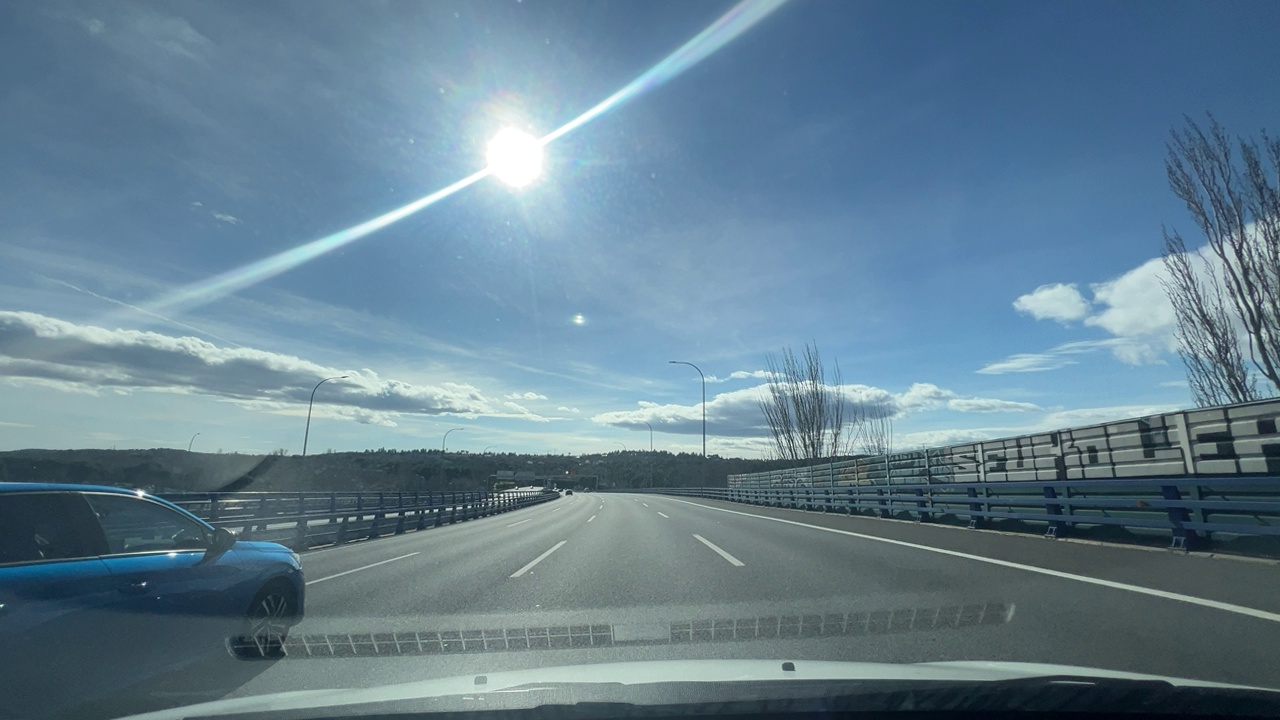
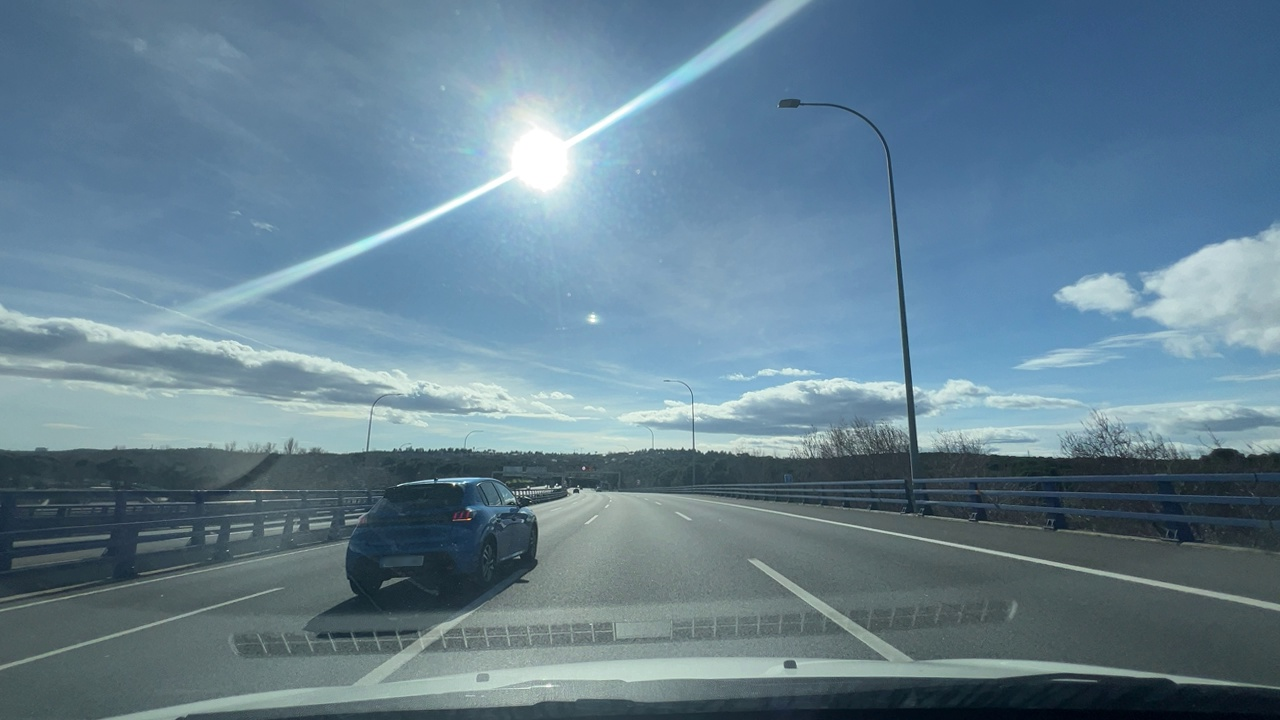
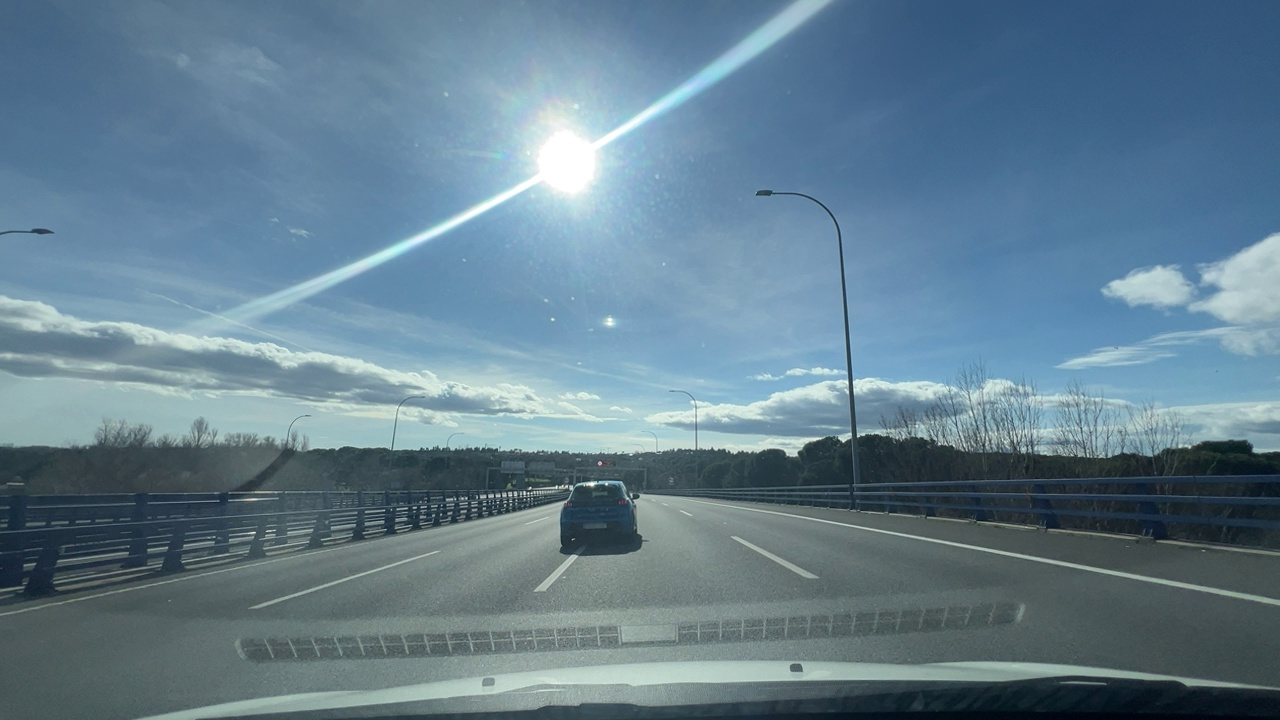
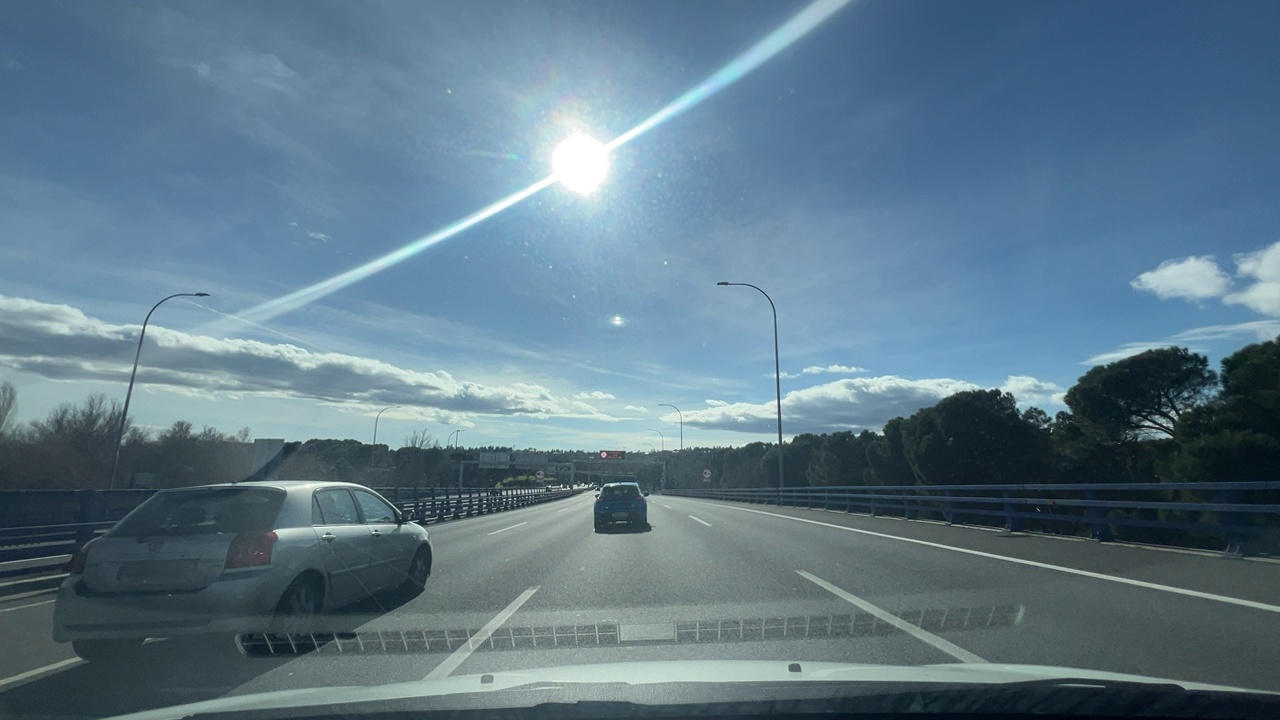
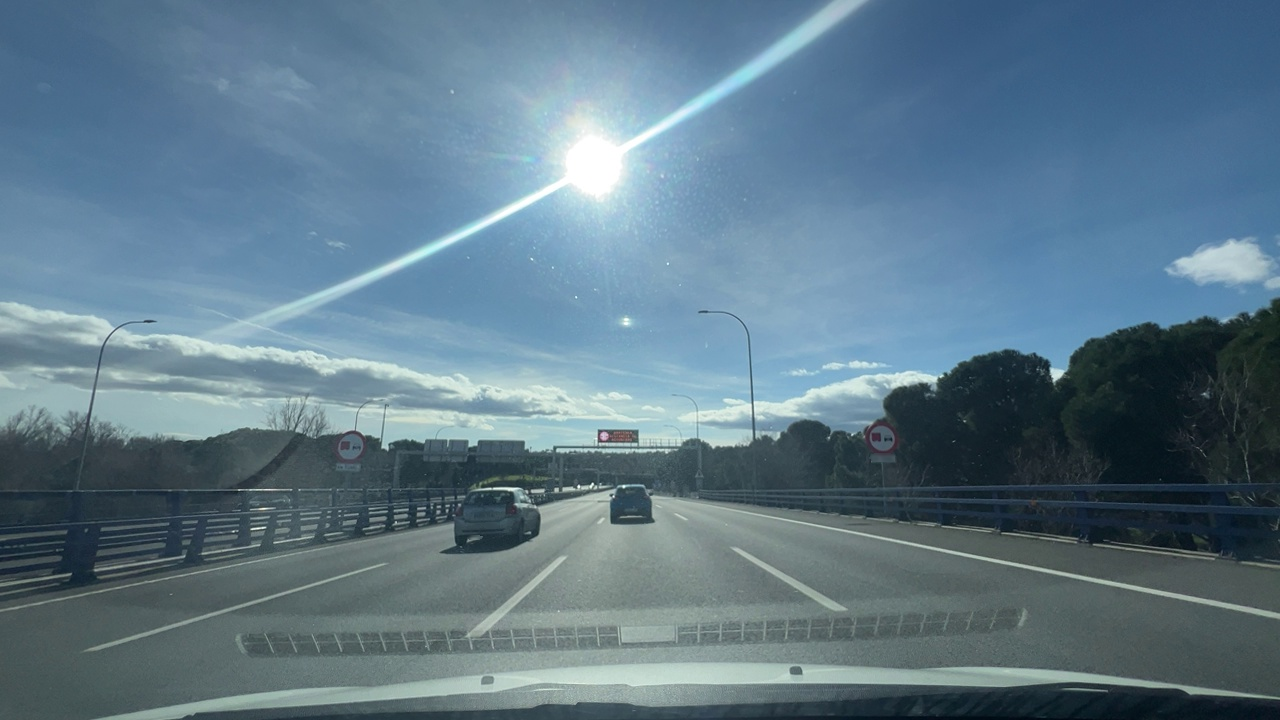
Situation: Cut in
Question: Is a vehicle from an adjacent lane moving into the ego lane?
Answer: Yes
Reasoning: A vehicle from the left lane is crossing the lane marking into the ego lane.

Situation: Cut in
Question: Has a vehicle merged into the ego lane directly ahead of the ego vehicle without any intermediate vehicle?
Answer: Yes
Reasoning: A vehicle has entered the ego lane directly ahead with no vehicle in between.

Situation: Cut in
Question: Is the ego vehicle currently inside a roundabout?
Answer: No
Reasoning: There are no roundabouts visible

Situation: Cut in
Question: Is the ego vehicle currently within an intersection?
Answer: No
Reasoning: There are no intersections visible near the ego vehicle

Situation: Cut in
Question: Is any vehicle partially overlapping the lane boundary markings of the ego lane?
Answer: Yes
Reasoning: A vehicle is positioned partially over the dashed line on the left side of the ego lane.